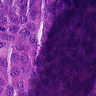
Metastatic tissue present: yes